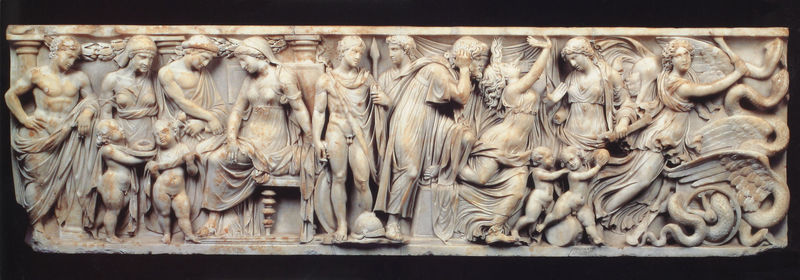
Titel: Sarkophag mit der Darstellung aus der Medeasage
Institution: Berlin, Staatliche Museen, Antikensammlung
Schlagwörter: flügel, gott, mann, weiß, frauen, menschen, sitzen, bewegung, frau, marmor, männer, stuhl, säule, säulen, rot, tuch, fest, tanz, stein, kind, instrumente, renaissance, kinder, engel, ranken, relief, schwan, hocker, querformat, lanze, thron, foto, fliehen, schlange, göttin, fries, antik, götter, umhänge, speer, putten, drache, monster, hochrelief, reflief, 1530, speeer, rrelief